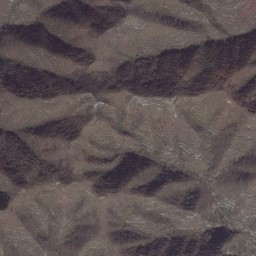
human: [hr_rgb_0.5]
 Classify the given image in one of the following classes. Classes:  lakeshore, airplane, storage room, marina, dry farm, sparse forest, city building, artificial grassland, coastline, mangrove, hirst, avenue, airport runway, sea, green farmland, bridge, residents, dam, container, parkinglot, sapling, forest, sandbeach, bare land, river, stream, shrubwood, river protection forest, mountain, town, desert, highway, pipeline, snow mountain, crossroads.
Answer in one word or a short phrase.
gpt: mountain